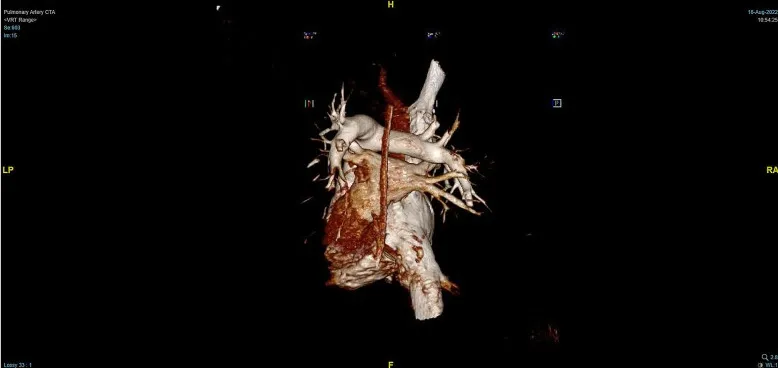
Massive pulmonary artery embolism.
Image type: radiology (ct)